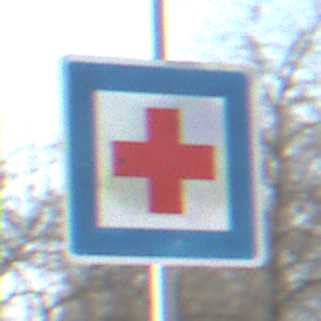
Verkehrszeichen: ErsteHilfe
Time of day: MorningAfternoon
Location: Outdoor (Suburban)
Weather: PartlyCloudy
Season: NotSpecified
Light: Natural